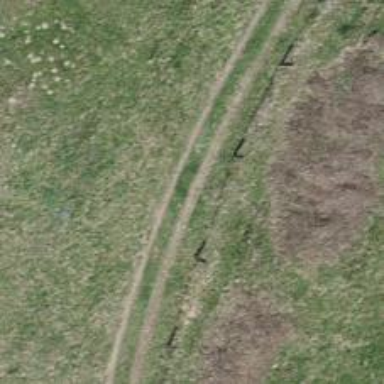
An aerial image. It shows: Track with grass surface categorized as grade4 tracktype.